Question: We are using MarkLogic server '7.0-2.3' which has couple of application database. On our 64 bit server, RAM is 16 GB, total available space is 368GB where 267 GB is freely available.
But still we are facing Mounting problem. From last 3 to 4 hr it is in Recovering mode. Is there any way which may help us to recover it faster without loosing any documents.
I already searched on WEB and find some solution on:
<URL>
but I am unable to set those defined changes as MarkLogic is not responding.

log error:
'''
2015-03-23 11:22:26.795 Info: Mounted forest Last-Login locally on C:\Program Files\MarkLogic\Data\Forests\Last-Login read write
2015-03-23 11:22:26.826 Info: Mounted forest Documents locally on C:\Program Files\MarkLogic\Data\Forests\Documents read write
2015-03-23 11:22:26.841 Info: Mounted forest Modules locally on C:\Program Files\MarkLogic\Data\Forests\Modules read write
2015-03-23 11:22:26.873 Info: Mounted forest Extensions locally on C:\Program Files\MarkLogic\Data\Forests\Extensions read write
2015-03-23 11:22:26.904 Info: Mounted forest IETTV-Forest-RelatedContent locally on C:\Program Files\MarkLogic\Data\Forests\IETTV-Forest-RelatedContent read write
2015-03-23 11:22:26.904 Info: Mounted forest IETTV-Activity-Forest locally on C:\Program Files\MarkLogic\Data\Forests\IETTV-Activity-Forest read write
2015-03-23 11:22:26.935 Info: Mounted forest IETTV-Code-RelatedContent locally on C:\Program Files\MarkLogic\Data\Forests\IETTV-Code-RelatedContent read write
2015-03-23 11:22:26.935 Warning: Collapsing timestamps to 14272416000000000 for forest IETTV-Forest
2015-03-23 11:22:26.935 Warning: Missing journal file C:\Program Files\MarkLogic\Data\Forests\IETTV-Forest\Journals\Journal1-19861226230000-0-518119-0
2015-03-23 11:22:26.966 Info: Mounted forest Security locally on C:\Program Files\MarkLogic\Data\Forests\Security read write
2015-03-23 11:22:27.013 Warning: Collapsing timestamps to 14272416000000000 for forest IETTV-Activity-Forest
2015-03-23 11:22:27.013 Warning: Missing journal file C:\Program Files\MarkLogic\Data\Forests\IETTV-Activity-Forest\Journals\Journal1-19861226230000-0-138399-0
2015-03-23 11:25:00.824 Error: PooledThread::run: XDMP-FORESTMNT: Forest Meters not mounted: disconnected
2015-03-23 11:26:00.629 Error: PooledThread::run: XDMP-FORESTMNT: Forest Meters not mounted: disconnected
2015-03-23 11:27:00.229 Error: PooledThread::run: XDMP-FORESTMNT: Forest Meters not mounted: disconnected
2015-03-23 11:28:00.709 Error: PooledThread::run: XDMP-FORESTMNT: Forest Meters not mounted: disconnected
2015-03-23 11:28:30.852 Error: PooledThread::run: XDMP-FORESTMNT: Forest Meters not mounted: disconnected
2015-03-23 11:29:00.850 Error: PooledThread::run: XDMP-FORESTMNT: Forest Meters not mounted: disconnected
2015-03-23 11:30:00.844 Error: PooledThread::run: XDMP-FORESTMNT: Forest Meters not mounted: disconnected
2015-03-23 11:31:00.855 Error: PooledThread::run: XDMP-FORESTMNT: Forest Meters not mounted: disconnected
2015-03-23 11:32:00.855 Error: PooledThread::run: XDMP-FORESTMNT: Forest Meters not mounted: disconnected
2015-03-23 11:33:00.870 Error: PooledThread::run: XDMP-FORESTMNT: Forest Meters not mounted: disconnected
2015-03-23 11:34:00.890 Error: PooledThread::run: XDMP-FORESTMNT: Forest Meters not mounted: disconnected
2015-03-23 11:35:00.902 Error: PooledThread::run: XDMP-FORESTMNT: Forest Meters not mounted: disconnected
2015-03-23 11:36:01.027 Error: PooledThread::run: XDMP-FORESTMNT: Forest Meters not mounted: disconnected
2015-03-23 11:37:00.028 Error: PooledThread::run: XDMP-FORESTMNT: Forest Meters not mounted: disconnected
2015-03-23 11:38:00.034 Error: PooledThread::run: XDMP-FORESTMNT: Forest Meters not mounted: disconnected
2015-03-23 11:39:00.040 Error: PooledThread::run: XDMP-FORESTMNT: Forest Meters not mounted: disconnected
2015-03-23 11:40:00.057 Error: PooledThread::run: XDMP-FORESTMNT: Forest Meters not mounted: disconnected
2015-03-23 11:41:00.065 Error: PooledThread::run: XDMP-FORESTMNT: Forest Meters not mounted: disconnected
'''
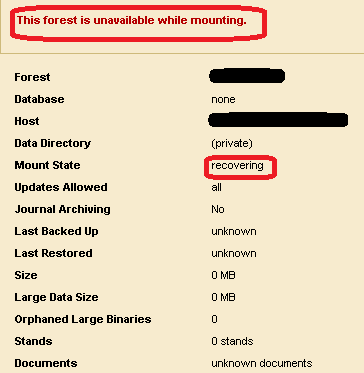
Answer: This is bad:
'''
Warning: Missing journal file C:\Program Files\MarkLogic\Data\Forests\IETTV-Activity-Forest\Journals\Journal1-19861226230000-0-138399-0
'''
That could be a result of filesystem corruption, possibly a bad disk or even bad memory. It's unlikely to be a bug in MarkLogic. So I'd check the OS logs to see if there are any relevant errors. I'd also run a full filesystem check.
You have backups, right?
You could contact support to see if they can help. They may recommend shutting down the server, then deleting the 'Label' and 'Journals' from that forest.
However if it's a low-level problem like filesystem corruption or a bad disk, you'll probably run into errors in other on-disk structures. In that case you're unlikely to recover the data. I predict you'll end up clearing the forest, after resolving whatever the low-level problem might be.
Finally -- and this may have nothing to do with the problem -- I'd upgrade to 7.0-5 to pick up the latest bug fixes: <URL>